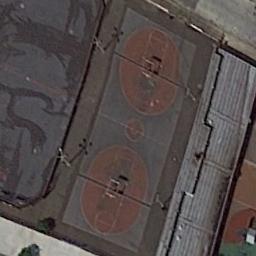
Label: basketball_court